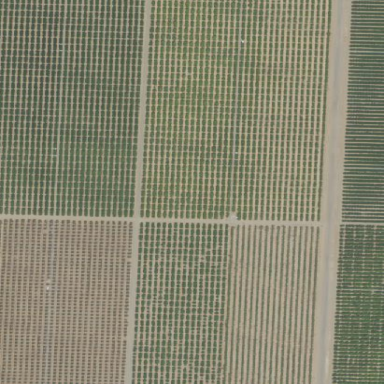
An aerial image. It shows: Orange orchard with rows of vibrant orange trees.